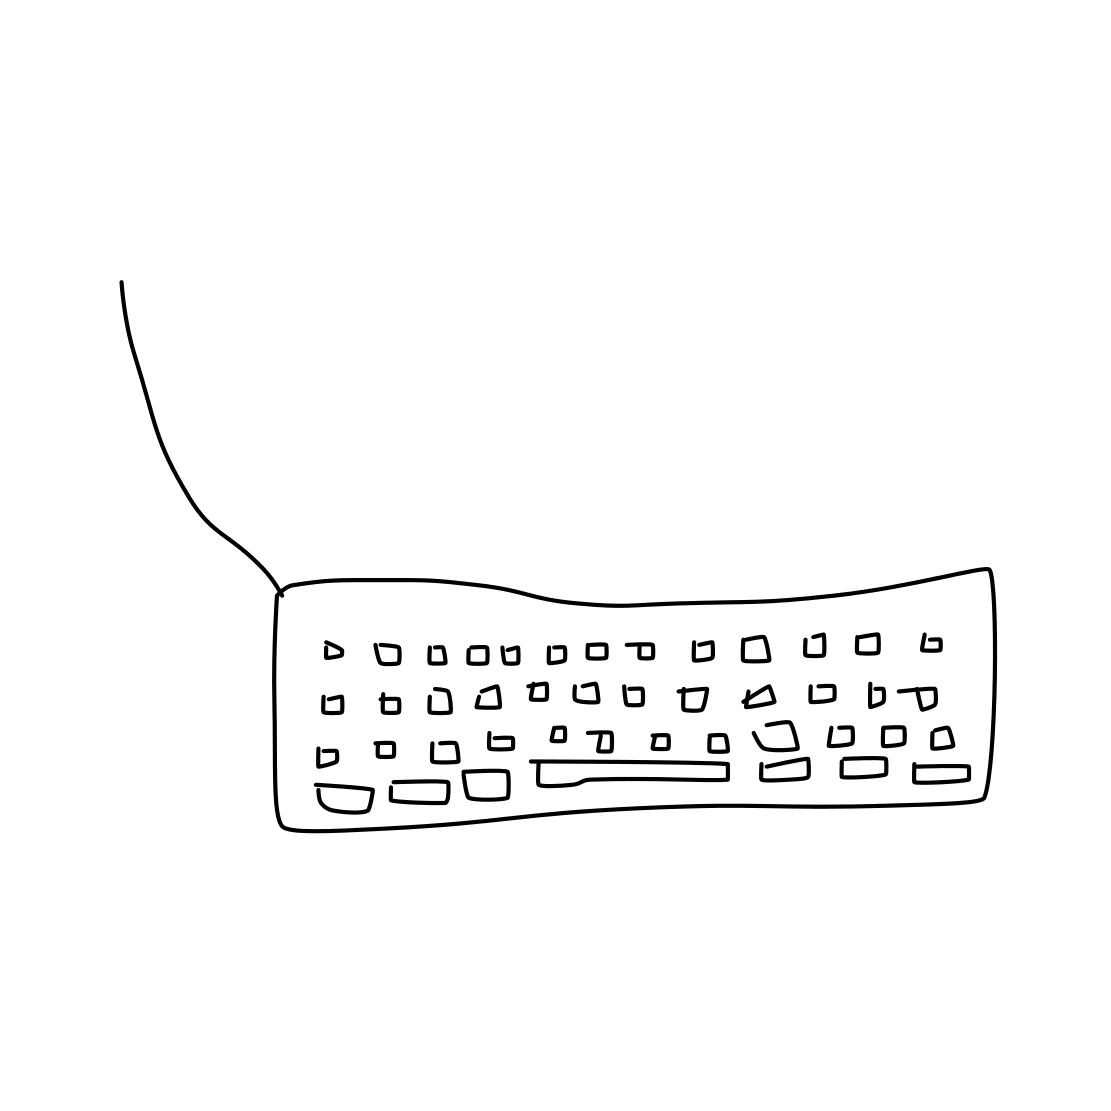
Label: keyboard